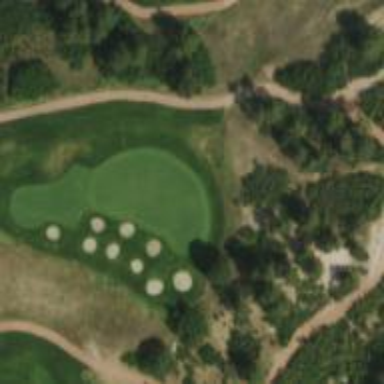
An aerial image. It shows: View of golf hole.